Question: I have some data for various experimental treatments which are negative values. I'd like to plot the x-axis on top of the bar-plot and have the labels located the same as if it were a traditional bar-plot at the centre of the bars.
I've checked all over and can't find anything that lets me name the axis labels with words, only setting tick marks and numbers.
Here's the data: - "wp_means"
'''
> 12 15 3 6 9 Control
-<PHONE> -<PHONE> -<PHONE> -<PHONE> -<PHONE> -<PHONE>
DL
-<PHONE>
'''
Here's my code to plot the bar-plot. I can omit the x-axis from it's usual position, but I can't seem to get it on top with its labels etc. where I want it to be.
'''
cols<-c("blue1", "cyan","chartreuse","mediumspringgreen","maroon1","orange","red")
wp<-data.frame(a=c(wp_means),b=c(12,15,3,6,9,"Control","DL"))
wp$c=factor(wp$b, levels = c("Control",15,"DL",12,9,6,3))
wp <- wp[order(wp$c), ]
barplot(height=wp$a,names.arg=wp$c,col=cols,main="Water Potential",las=1,xaxt="n",
ylab = "Water potential
(MPA)",pch=21,bg="black",cex=0.7,cex.lab=0.8,font.lab=2,
cex.axis=0.7,font.axis=2,cex.main=1,ylim=c(-0.5,0),xaxt="n")
'''
And here's the plot: I'd like to have the labels on the upper x axis in the order they appear in '"levels = c("Control"....)"' per above. I'd also like to set a label title the same way one would usually do with 'xlab="some name"' without it interfering with my chart title.
Thanks

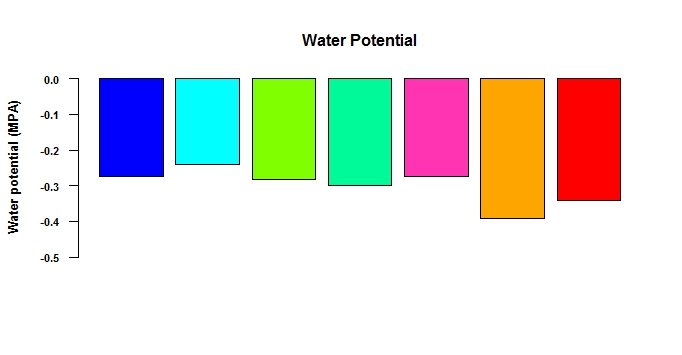
Answer: The appropriate method I believe is to use the 'pos=' argument when adding an '?axis' to your existing 'barplot'. You will need to save the positions of the bar centres first however. Like 'bp <- barplot(...)', so:
'''
wp_means <- c(-0.3, -0.2, -0.34, -0.39, -0.275, -0.275, -0.283)
cols<-c("blue1", "cyan","chartreuse","mediumspringgreen","maroon1","orange","red")
wp <-data.frame(a=c(wp_means),b=c(12,15,3,6,9,"Control","DL"))
wp$c=factor(wp$b, levels = c("Control",15,"DL",12,9,6,3))
wp <- wp[order(wp$c), ]
bp <- barplot(height=wp$a, names.arg=wp$c, col=cols, las=1, xaxt="n",
ylab = "Water potential (MPA)",
pch=21, bg="black", cex=0.7, cex.lab=0.8, font.lab=2,
cex.axis=0.7, font.axis=2, cex.main=1, ylim=c(-0.5,0), xaxt="n")
axis(side=3, pos=0, at=bp, labels=levels(wp$c))
title(main="Water Potential", line=3)
'''
Note the use of 'line=3' when adding a 'title()' which pushes your chart title away from the group labels.
<URL>